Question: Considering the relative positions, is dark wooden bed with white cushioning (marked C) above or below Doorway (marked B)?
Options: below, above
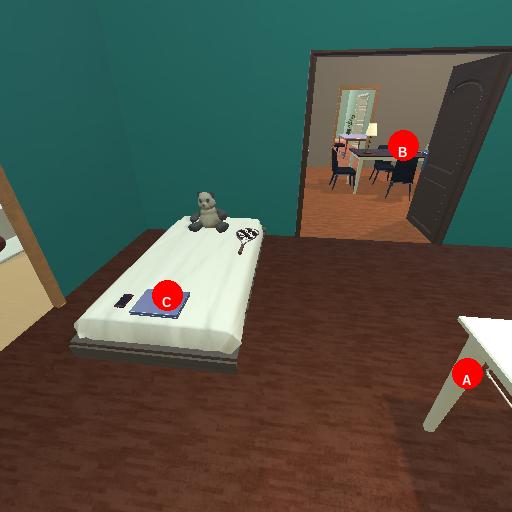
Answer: below